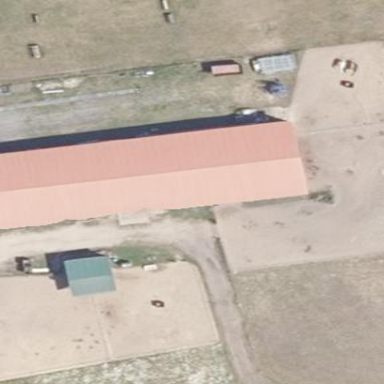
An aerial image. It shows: Cowshed with gabled roof.